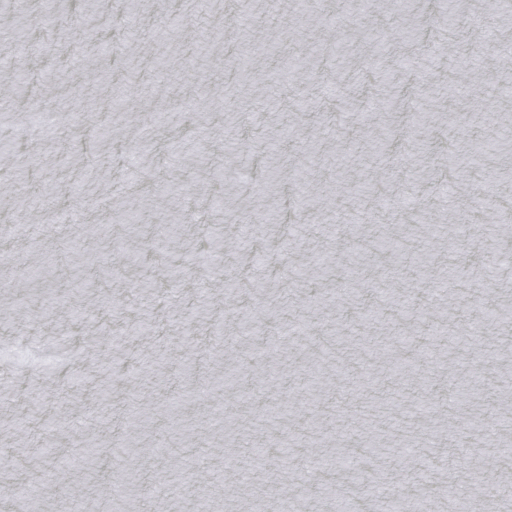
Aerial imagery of cape in South Carolina named Cape Romain containing open water and herbaceous wetlands